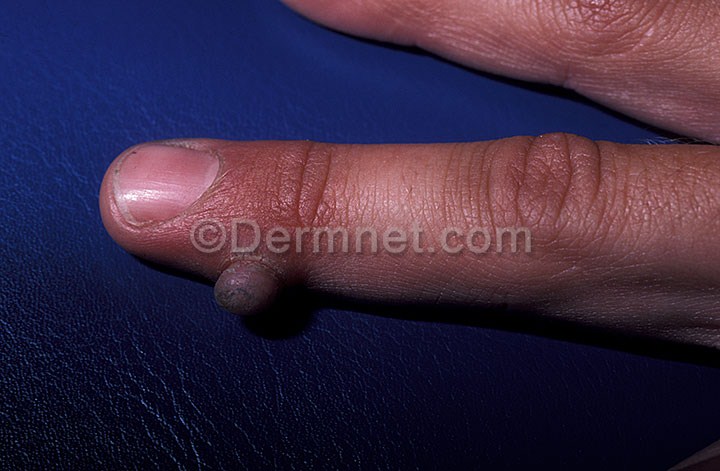
Disease: Seborrheic Keratoses and other Benign Tumors